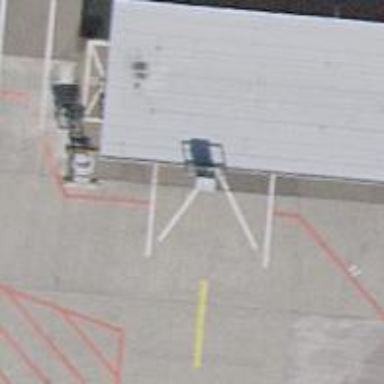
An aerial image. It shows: Airport parking position.